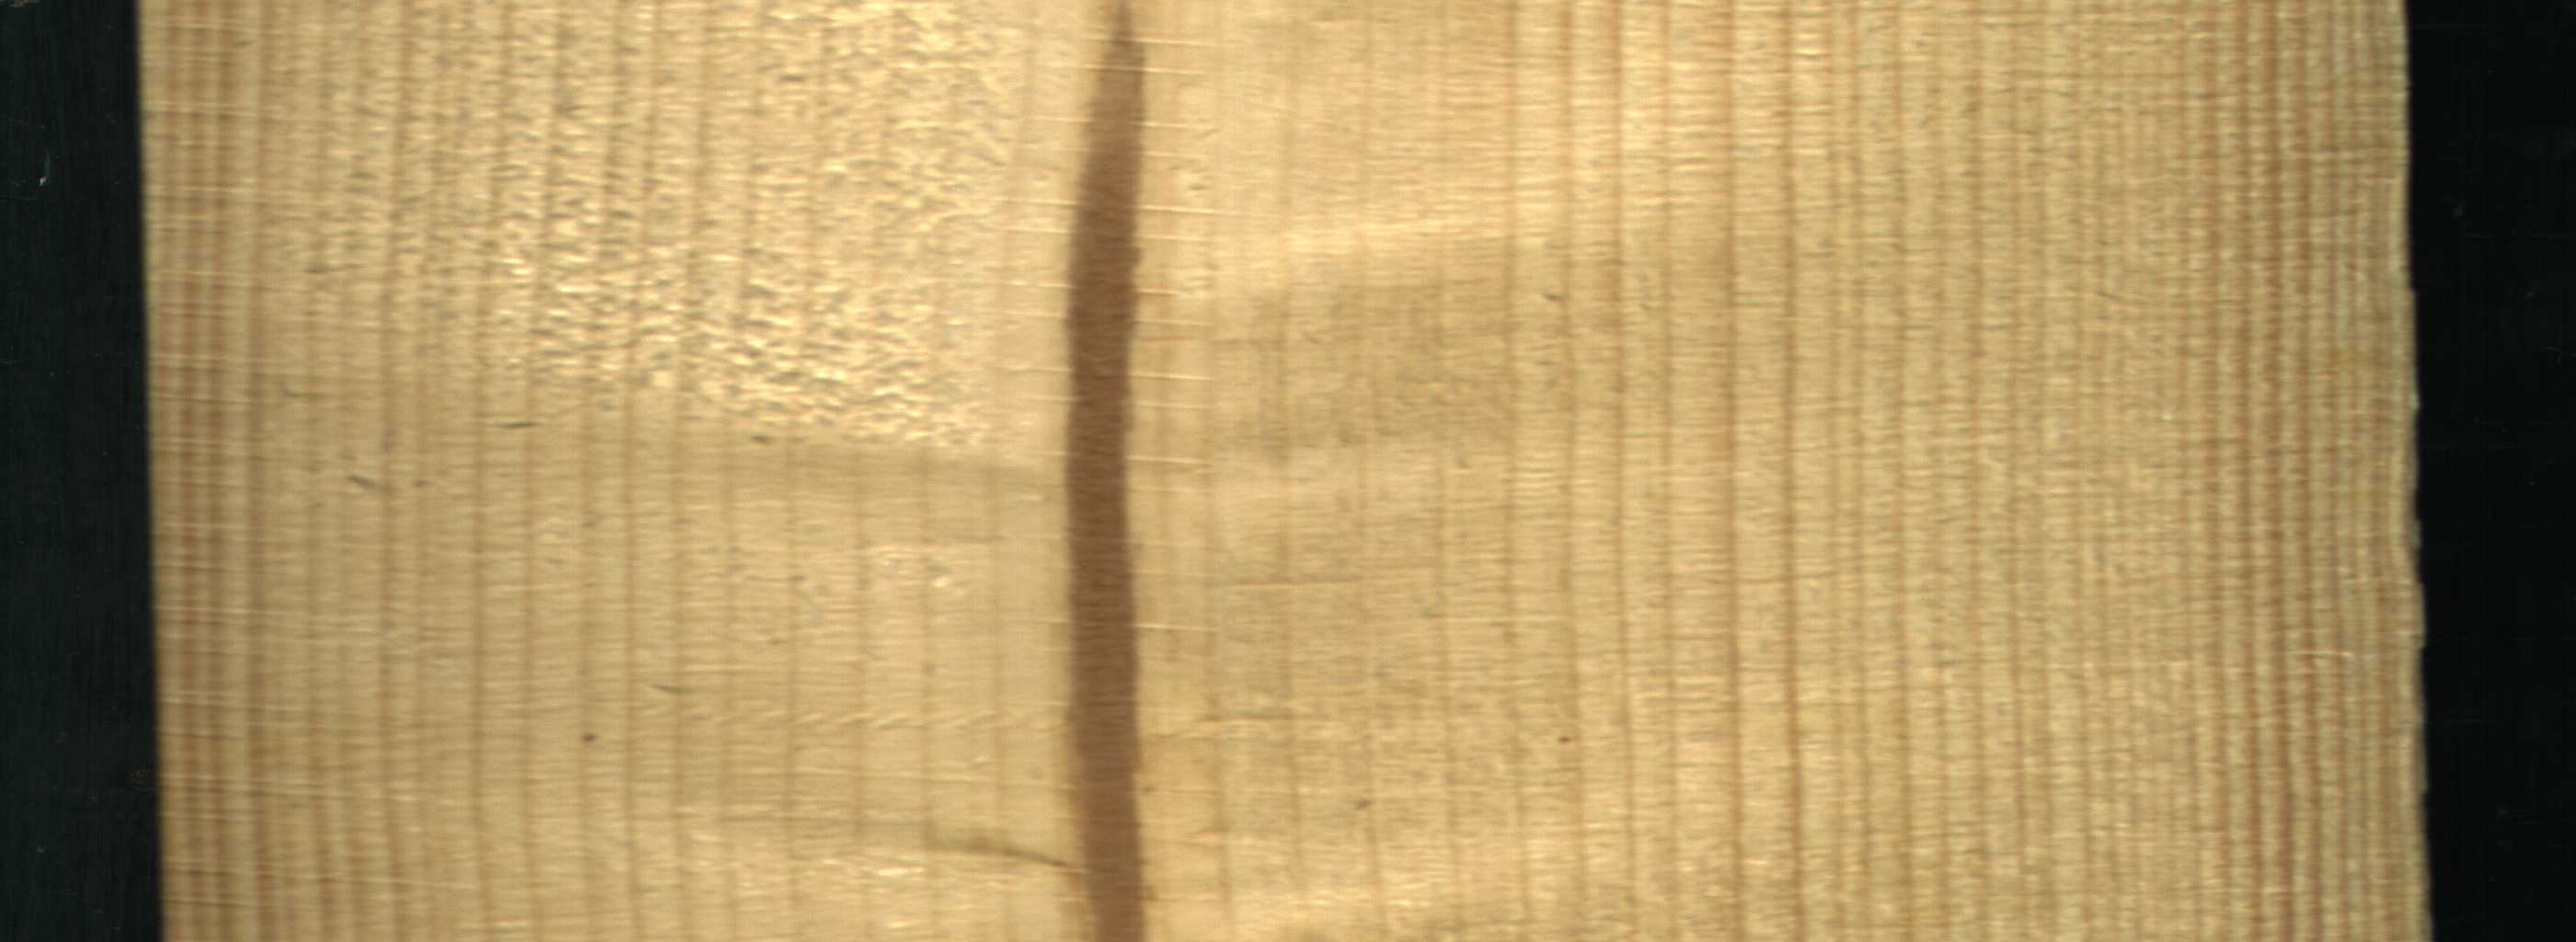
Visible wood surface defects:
Marrow